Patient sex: M
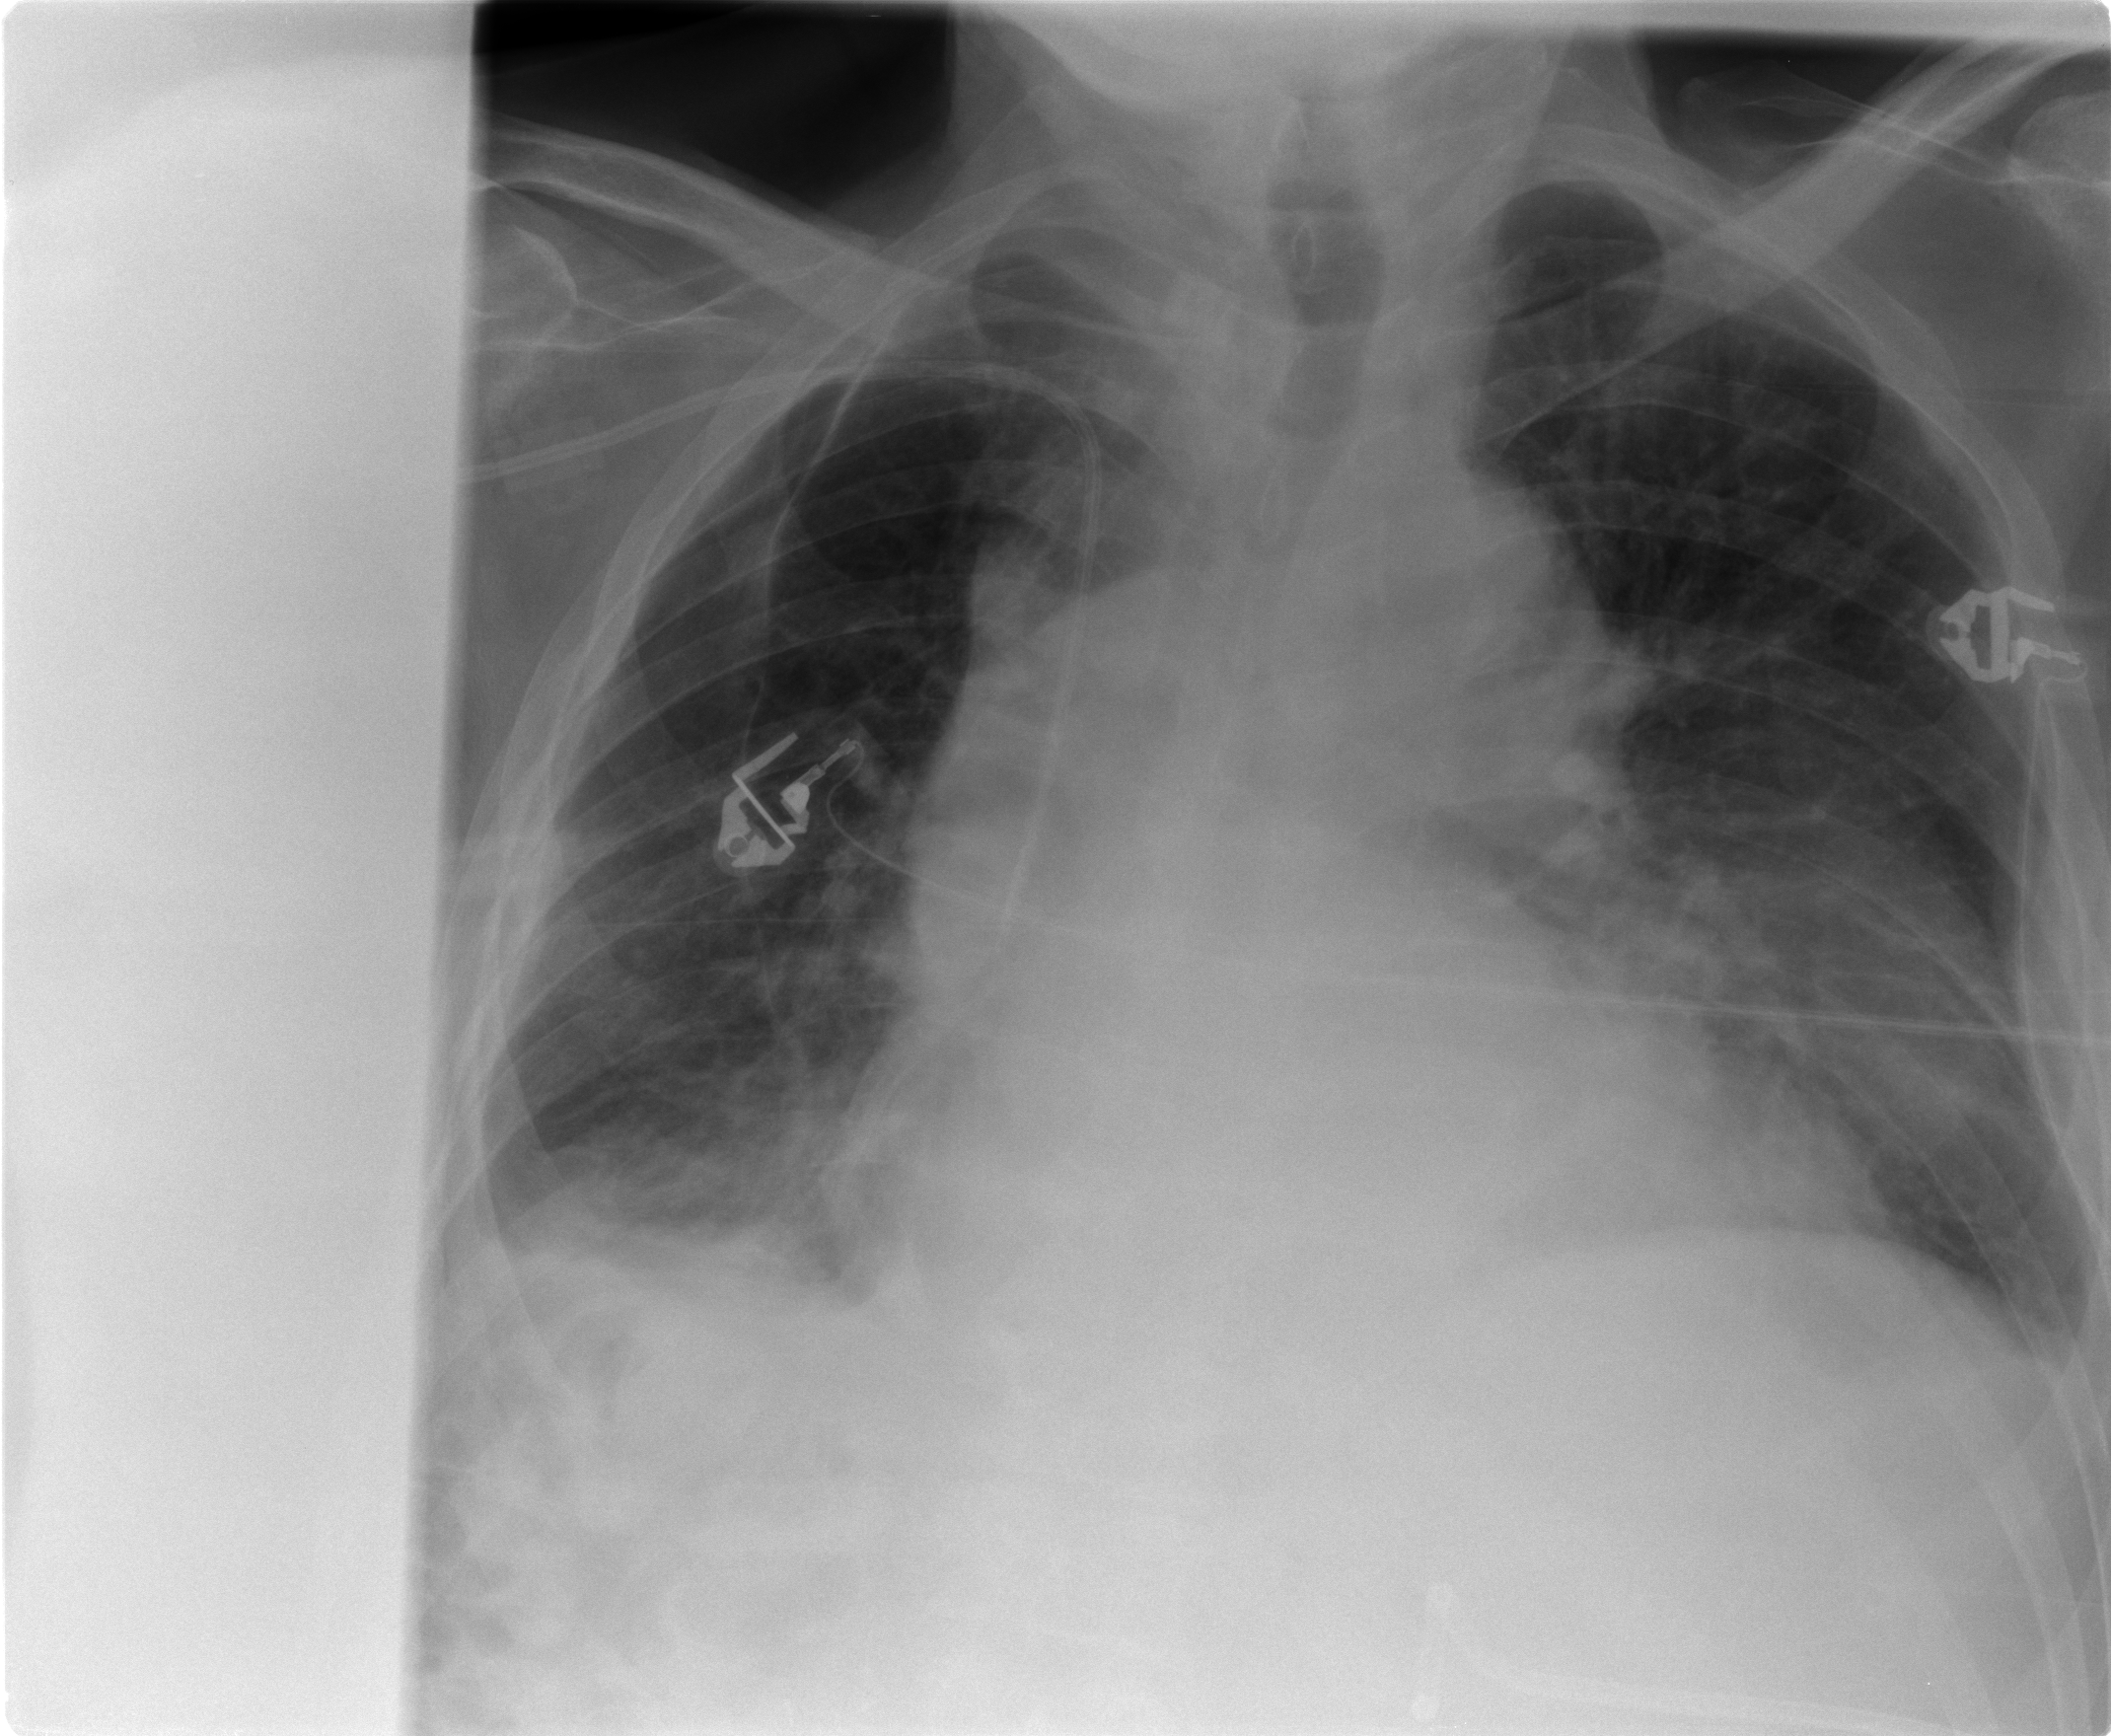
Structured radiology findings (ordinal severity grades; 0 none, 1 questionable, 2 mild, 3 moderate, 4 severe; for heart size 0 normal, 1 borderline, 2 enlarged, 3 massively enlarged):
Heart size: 2
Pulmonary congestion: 0
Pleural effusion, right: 2
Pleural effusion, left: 0
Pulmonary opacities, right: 0
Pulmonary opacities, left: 2
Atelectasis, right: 2
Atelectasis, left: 2